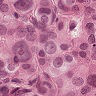
Metastatic tissue present: yes